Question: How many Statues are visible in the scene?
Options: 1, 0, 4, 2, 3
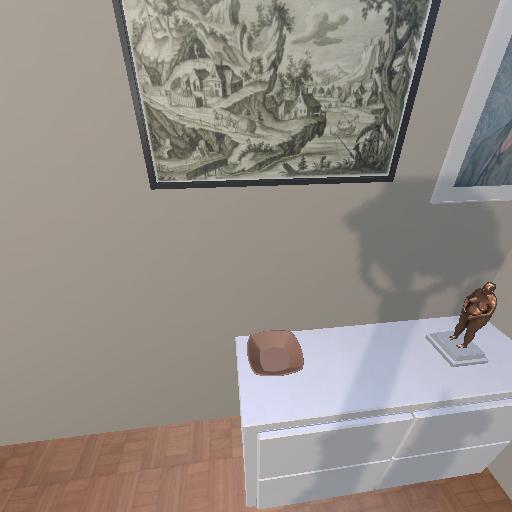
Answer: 1